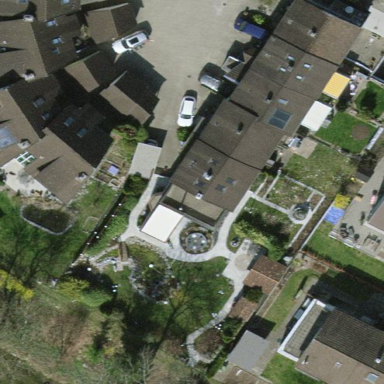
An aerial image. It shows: Terrace building.